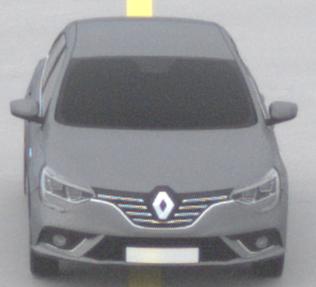
Make: Renault
Model: Mégane ENERGY TCe 100
Detailed model: Mégane (IV)
Model produced from: 2016/03
Model produced until: 2018/08
Doors: 5
Color: gray
Road condition: dry road
Daytime: morning or afternoon
Contrast: low contrast